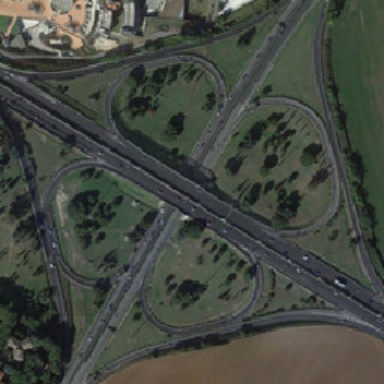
The viaduct is centrally symmetrical .